Question: I have been having a couple of issues with my charts in SSRS. Basically, the graphs display the results of a sharepoint survey by counting up the totals of question responses. (For example, the speed rating graph below uses =Count(Fields!Speed_Rating.Value) to get its data. )
The responses to these questions can range from Very Poor to Very good as shown below in the Speed rating graph.

The problem I am having is that because there has not yet been a Very Poor response to the Professionalism question yet, Very Poor does not appear in the legend/chart. This stops it being consistent with the other charts even though they should be displaying similar data.
Is there a way to ensure that either the colours stay the same for each field across all charts or that all the fields show up in the legend even when there isn't data present for it?
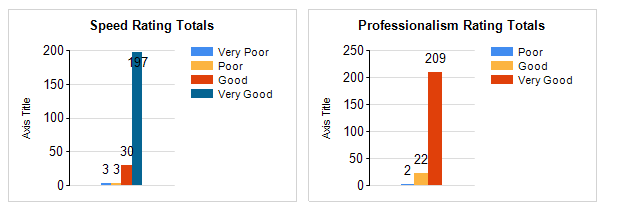
Answer: This is a duplicate as noted above.
You can set the series color property using a switch statement eg
'''
=Switch(Fields!Speed_Rating.Value="Very Poor","DarkRed", Fields!Speed_Rating.Value="Poor","Orange",Fields!Speed_Rating.Value="Good", "Green", Fields!Speed_Rating.Value="Very Good","Blue")
'''